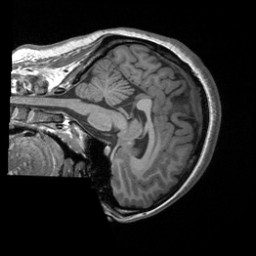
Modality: T1w
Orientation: sagittal
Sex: female
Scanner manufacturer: siemens
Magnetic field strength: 3 T
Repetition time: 1.9 s
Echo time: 0.00252 s